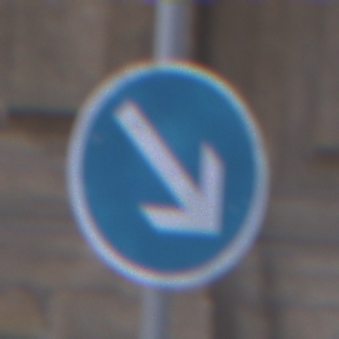
Verkehrszeichen: VorgeschriebeneVorbeifahrtRechts
Umgebung: Outdoor, Urban
Tageszeit: SunriseSunset
Wetter: PartlyCloudy
Licht: Natural
Jahreszeit: NotSpecified
Kontrast: LowContrast